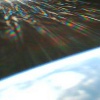
Label: sunburn